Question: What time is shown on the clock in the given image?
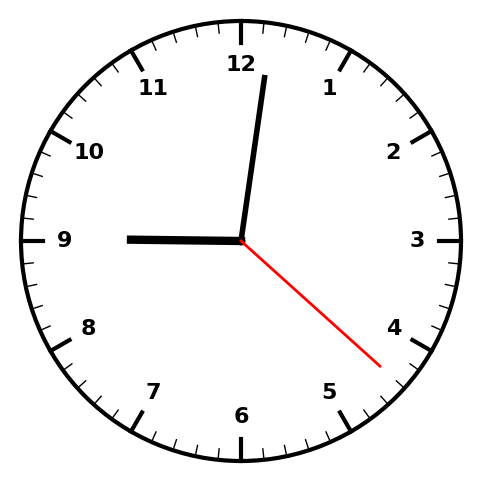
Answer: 09:01:22